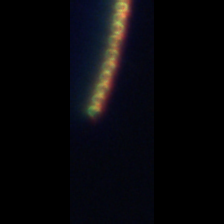
Taxon: Chaetoceros
Group: Diatoms